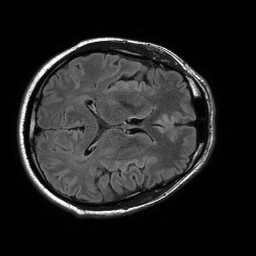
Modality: FLAIR
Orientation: axial
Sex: male
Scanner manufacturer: philips
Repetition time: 11 s
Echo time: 0.125 s